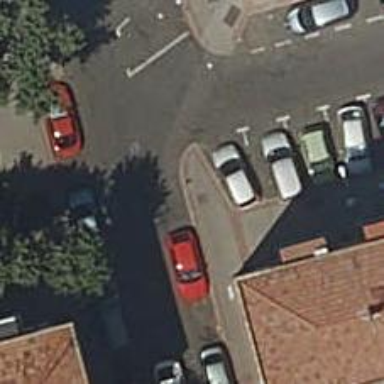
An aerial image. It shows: Bollard barrier.